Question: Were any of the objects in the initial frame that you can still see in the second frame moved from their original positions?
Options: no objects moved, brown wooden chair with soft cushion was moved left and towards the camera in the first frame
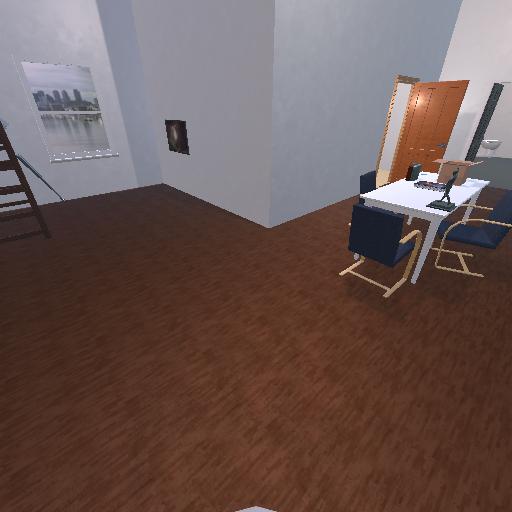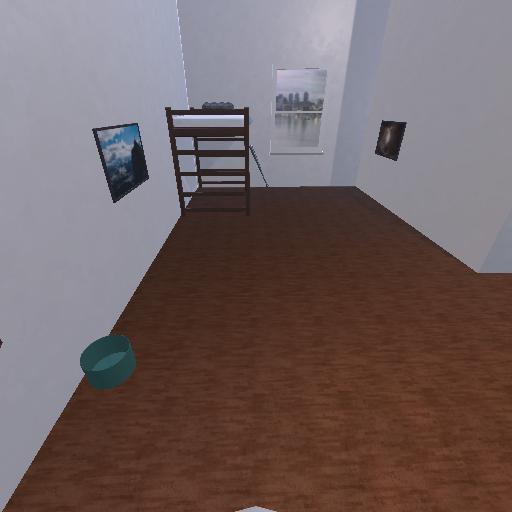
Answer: no objects moved